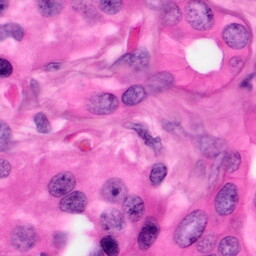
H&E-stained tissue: Pancreatic